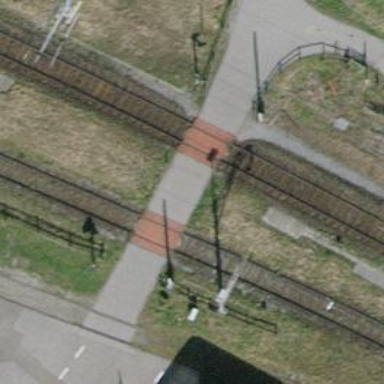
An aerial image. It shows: Railway crossing.